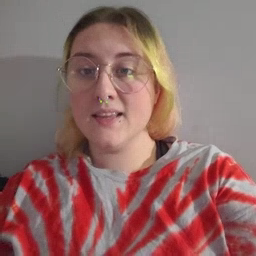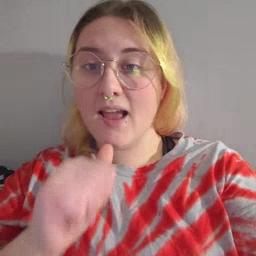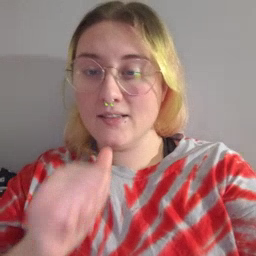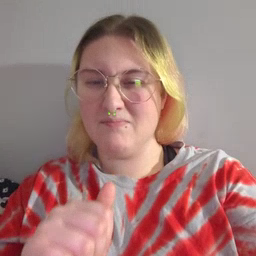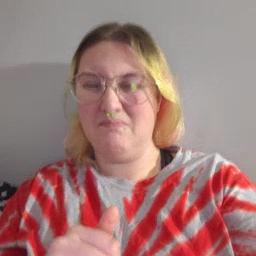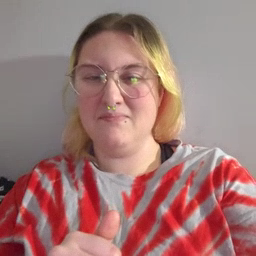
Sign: nuts